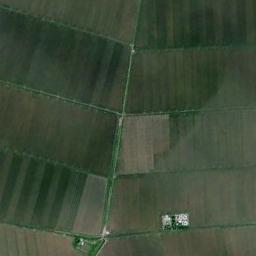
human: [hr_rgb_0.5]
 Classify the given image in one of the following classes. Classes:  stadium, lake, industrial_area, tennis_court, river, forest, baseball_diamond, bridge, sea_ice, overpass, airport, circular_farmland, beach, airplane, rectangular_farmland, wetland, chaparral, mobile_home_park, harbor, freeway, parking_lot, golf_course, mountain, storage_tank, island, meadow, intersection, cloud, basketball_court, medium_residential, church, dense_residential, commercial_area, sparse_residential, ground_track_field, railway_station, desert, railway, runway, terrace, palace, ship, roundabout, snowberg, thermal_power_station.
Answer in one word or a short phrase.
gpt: rectangular_farmland